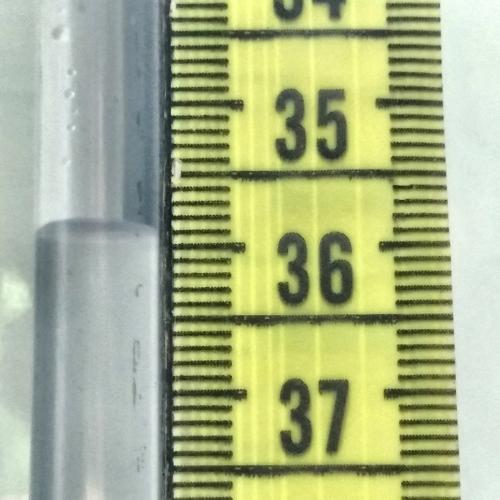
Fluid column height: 35.9 cm